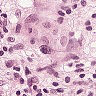
Metastatic tissue present: yes